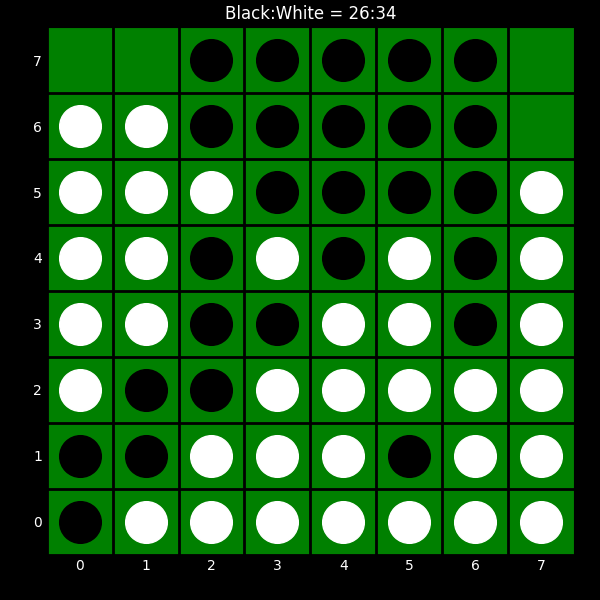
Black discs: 26
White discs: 34